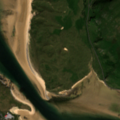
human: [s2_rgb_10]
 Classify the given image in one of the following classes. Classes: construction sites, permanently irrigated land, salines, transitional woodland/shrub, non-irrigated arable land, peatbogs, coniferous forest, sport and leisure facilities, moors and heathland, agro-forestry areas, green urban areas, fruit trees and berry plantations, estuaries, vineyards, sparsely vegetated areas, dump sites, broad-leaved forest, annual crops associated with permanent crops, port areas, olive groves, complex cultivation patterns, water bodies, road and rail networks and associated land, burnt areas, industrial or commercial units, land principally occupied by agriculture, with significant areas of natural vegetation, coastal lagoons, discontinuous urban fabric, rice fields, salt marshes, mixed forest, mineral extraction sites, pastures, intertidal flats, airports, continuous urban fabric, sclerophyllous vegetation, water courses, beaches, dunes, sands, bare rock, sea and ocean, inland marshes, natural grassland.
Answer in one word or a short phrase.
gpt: pastures, land principally occupied by agriculture, with significant areas of natural vegetation, natural grassland, beaches, dunes, sands, intertidal flats, estuaries, sea and ocean